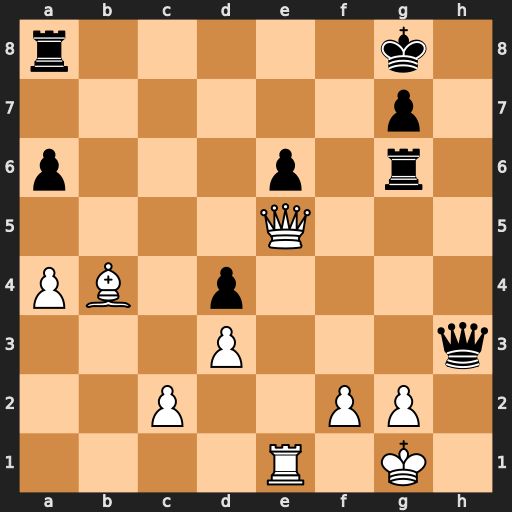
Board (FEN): r5k1/6p1/p3p1r1/4Q3/PB1p4/3P3q/2P2PP1/4R1K1
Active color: w
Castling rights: -
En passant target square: -
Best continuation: Qe4 Qxg2+ Qxg2 Rxg2+ Kxg2